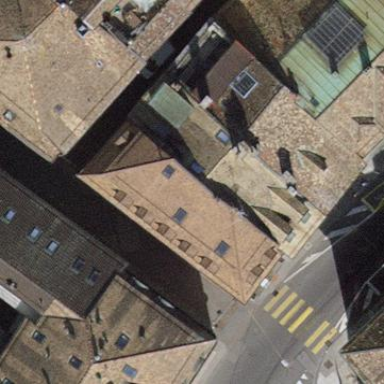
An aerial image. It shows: Gabled apartment building with roof tiles oriented across.